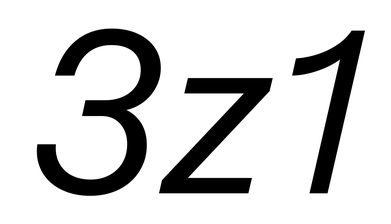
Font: InstrumentSans-Italic_Italic